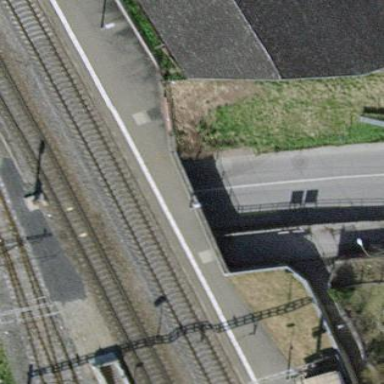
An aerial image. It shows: Man-made bridge.